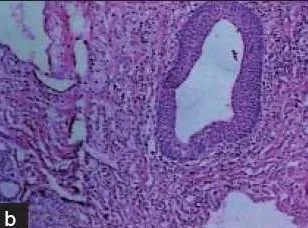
(a-f) Cut section and histopathology showing features of mature solid teratoma.
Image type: pathology (h&e)